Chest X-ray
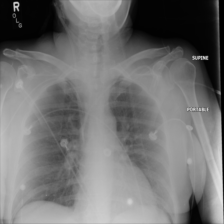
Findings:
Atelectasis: negative
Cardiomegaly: negative
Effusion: negative
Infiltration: negative
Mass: negative
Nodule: negative
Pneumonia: negative
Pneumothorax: negative
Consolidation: negative
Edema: negative
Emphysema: negative
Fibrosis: negative
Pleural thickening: negative
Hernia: negative